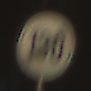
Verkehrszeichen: EndeGeschwindigkeit130
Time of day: SunriseSunset
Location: Outdoor (Suburban)
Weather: Clear
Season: NotSpecified
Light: Natural